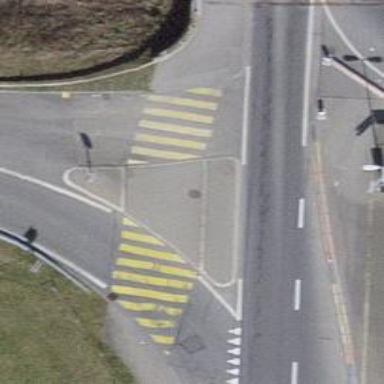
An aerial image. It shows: Kerb barrier.